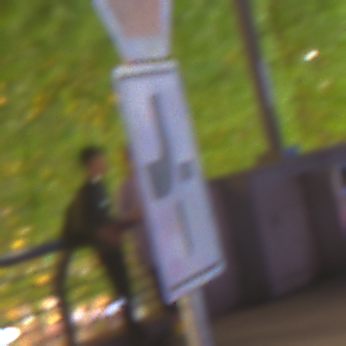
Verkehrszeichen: VerlaufVorfahrtsstrasse2
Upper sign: Stop
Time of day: Night
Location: Outdoor (Urban)
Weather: PartlyCloudy
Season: NotSpecified
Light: Natural